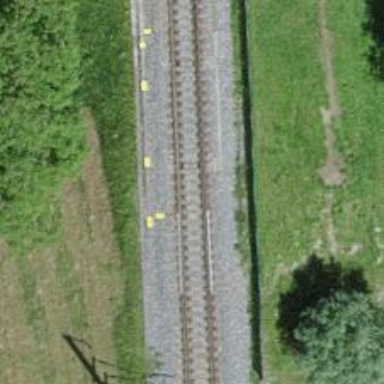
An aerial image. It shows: Railway switch.